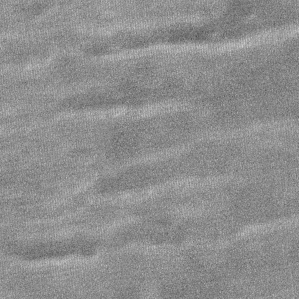
Label: frost